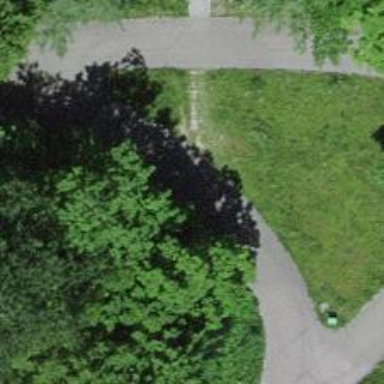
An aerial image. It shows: Paved footway.